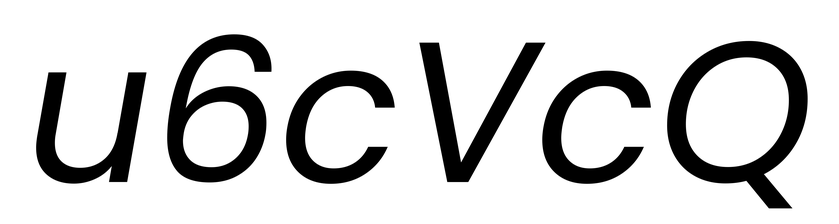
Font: Poppins-Italic